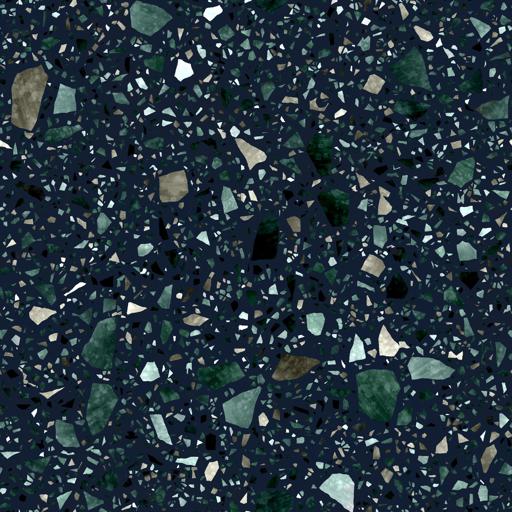
Tags: black colorful dark terrazzo